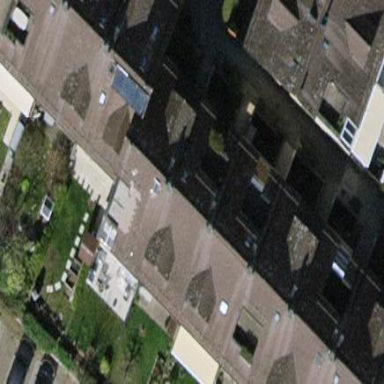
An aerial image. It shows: Terrace building.